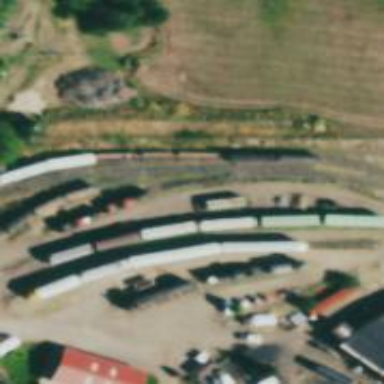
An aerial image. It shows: Historic railway with siding.